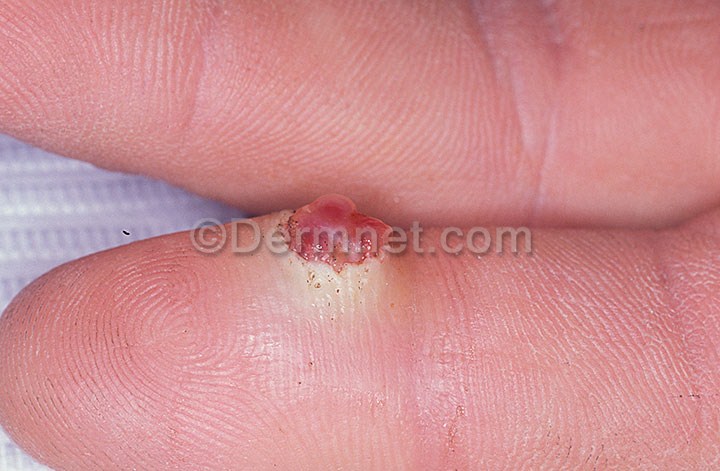
Disease: Vascular Tumors